Question: This is an 15-digit puzzle. Find the minimum number of steps to restore it.
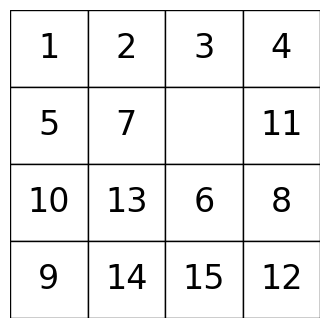
Answer: 15